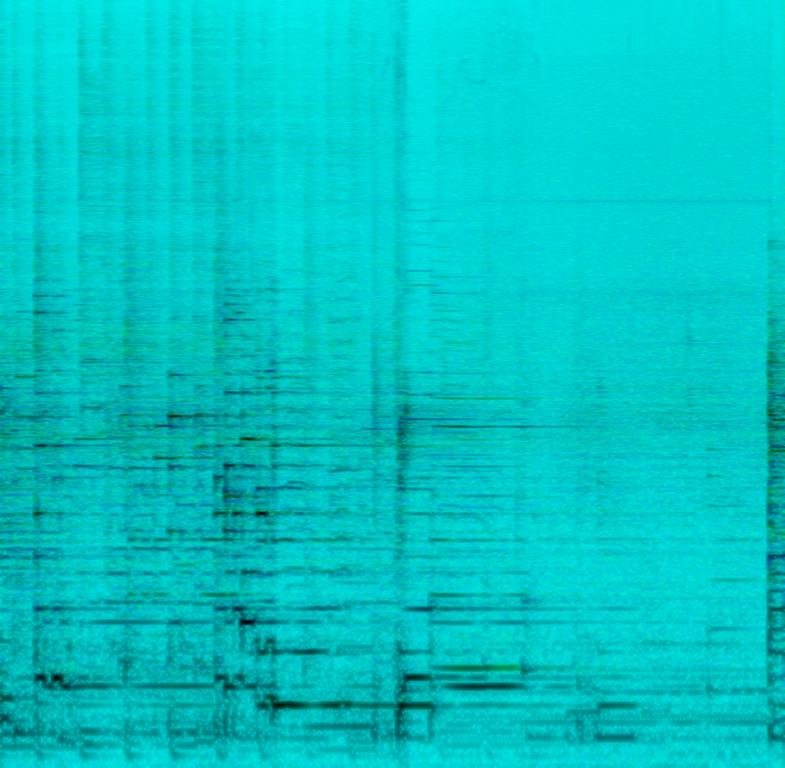
This amateur recording features an electric guitar playing hammer ons on the pentatonic scale. There is a backing track that fades away and stops playing. The electric guitar plays a chord and pauses. The guitar then strums one more chord four times. There are no voices in this song. This is an instrumental.